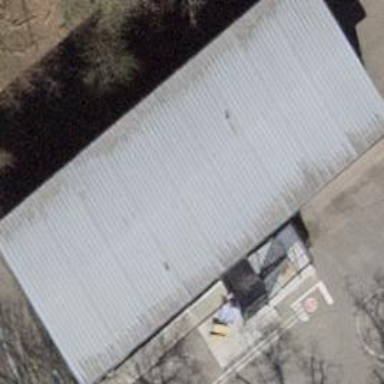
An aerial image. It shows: School building with flat roof.